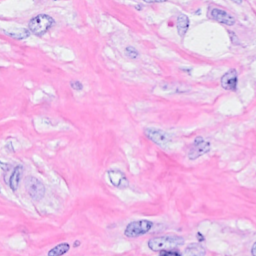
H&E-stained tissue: Breast